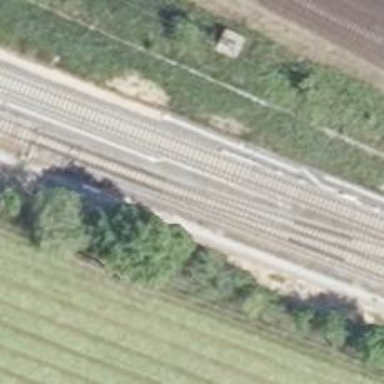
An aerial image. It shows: Railway signal.